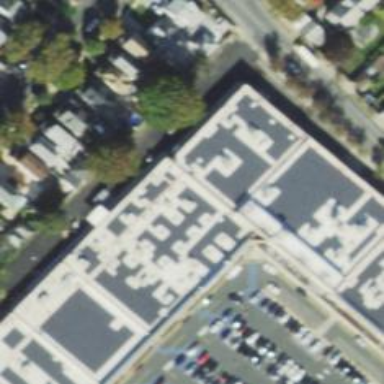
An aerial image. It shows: Retail building.